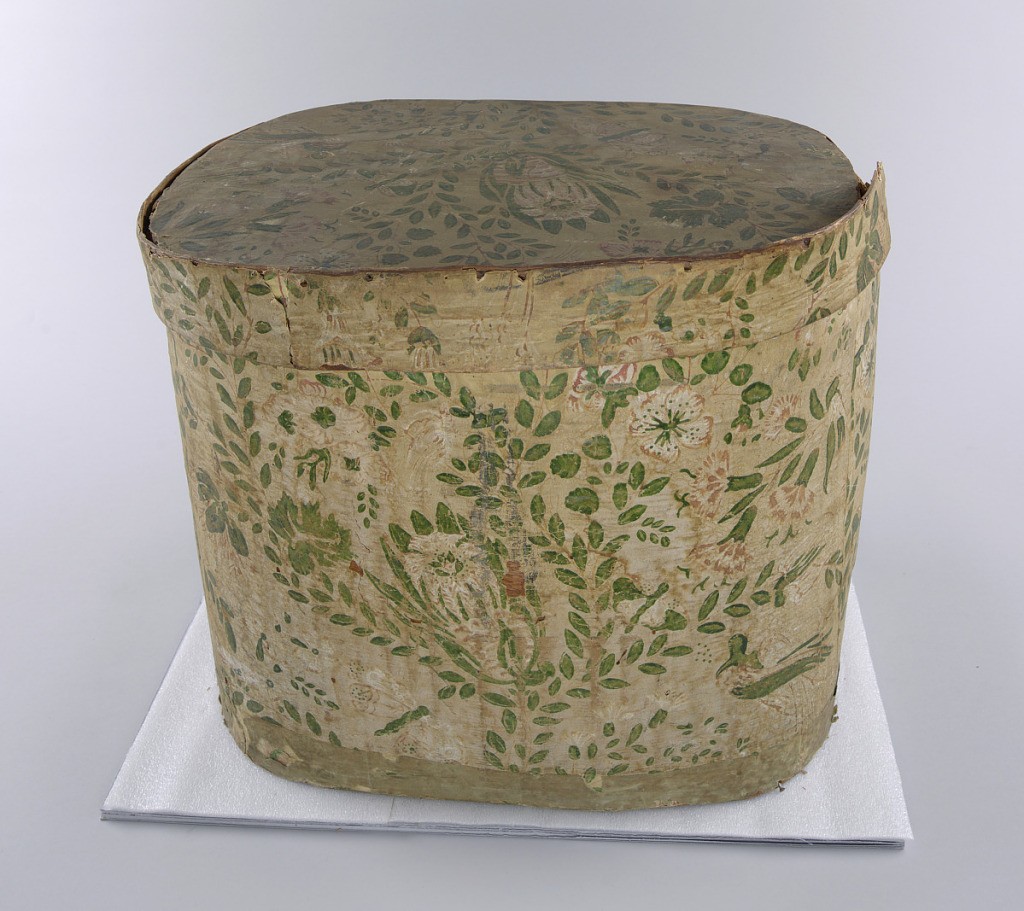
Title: Bandbox
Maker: Hannah Davis, 1784 – 1863
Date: ca. 1855
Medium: Block-printed paper, wood support, newsprint lining
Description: Yellow background, pink and deep bright pink flowers with touches of white, green leaves: carnations, butterflies, birds, roses in fairly random scattered pattern. Paper on exterior much faded: background appears to be beige with brown and green pattern. Just inside rim, well-preserved, brightly colored pieces. Printed paper label inside lid on yellow paper: "Warranted Nailed/Band Boxes/ Manufactured by/Hannah Davis/ East Jaffrey, NH"